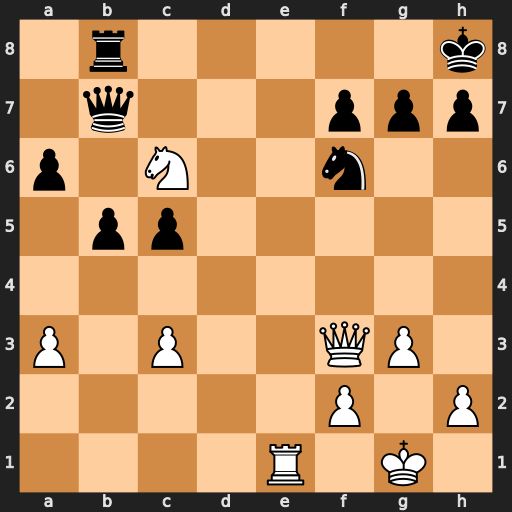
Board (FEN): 1r5k/1q3ppp/p1N2n2/1pp5/8/P1P2QP1/5P1P/4R1K1
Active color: w
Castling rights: -
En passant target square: -
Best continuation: Re7 Qxe7 Nxe7